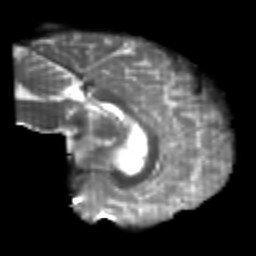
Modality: T2w
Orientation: sagittal
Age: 24
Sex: male
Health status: healthy
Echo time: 0.074 s